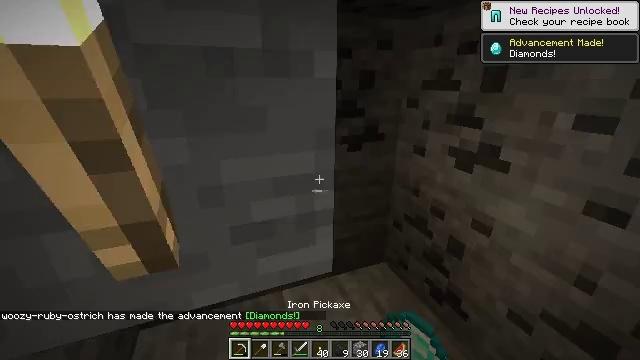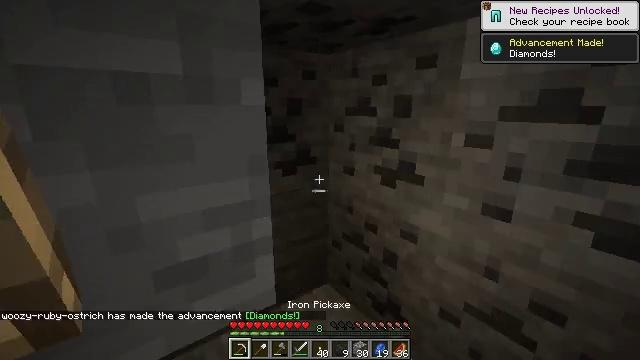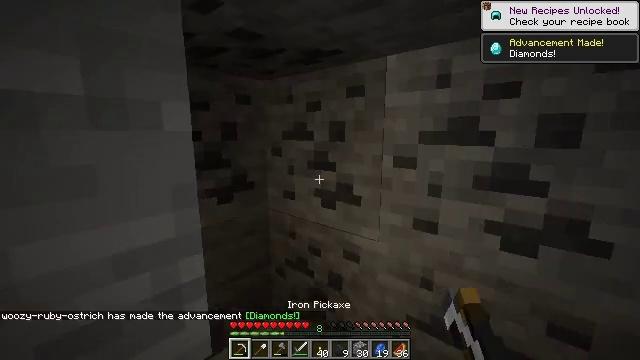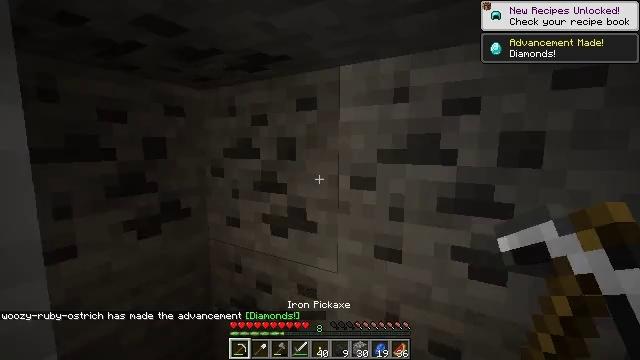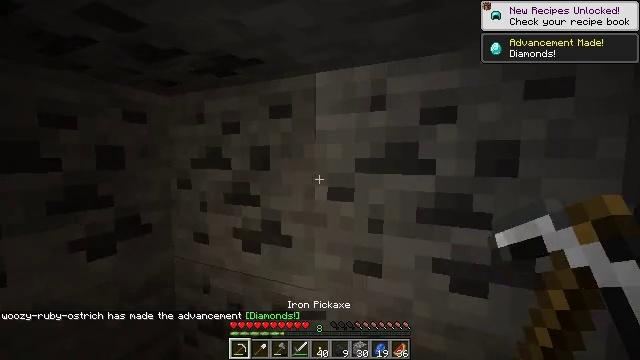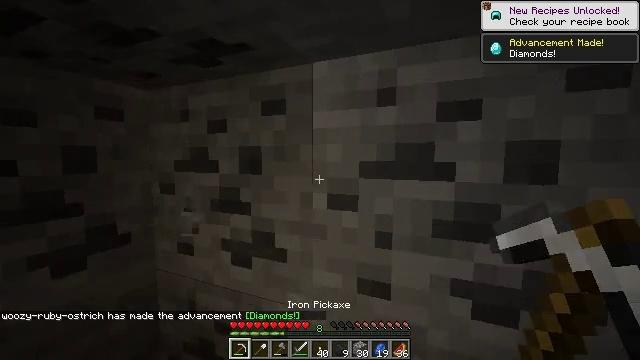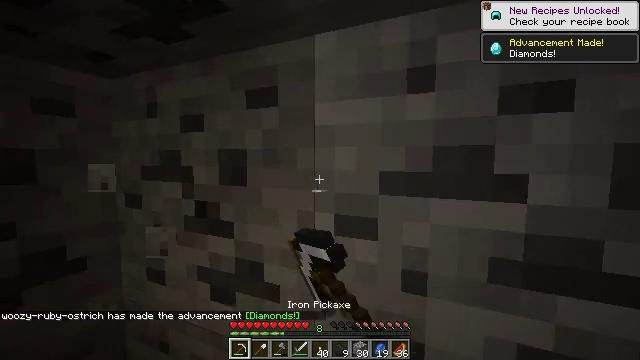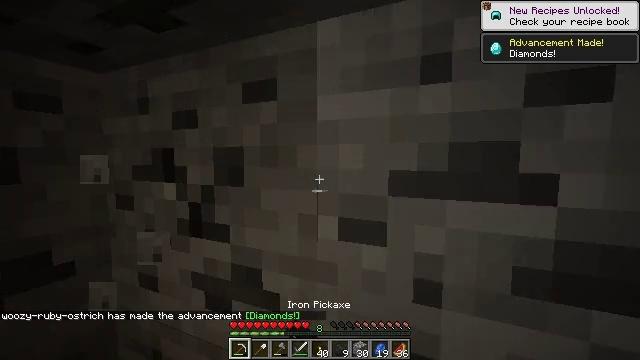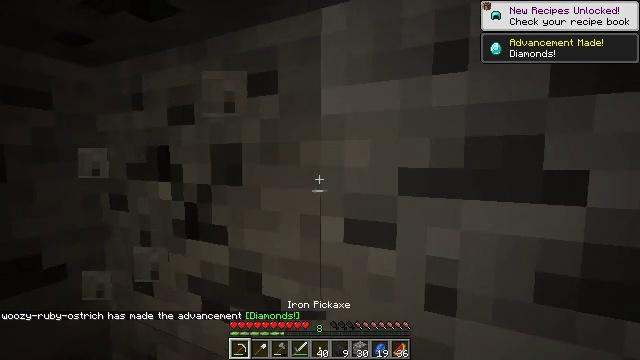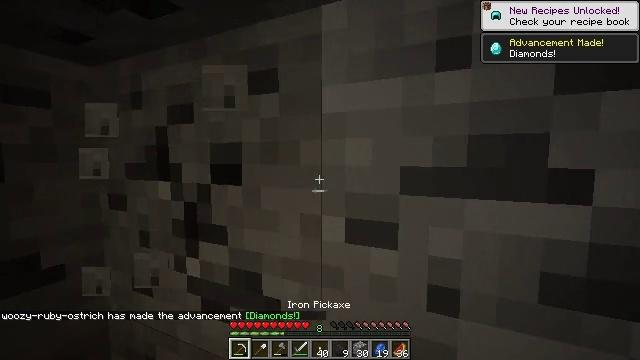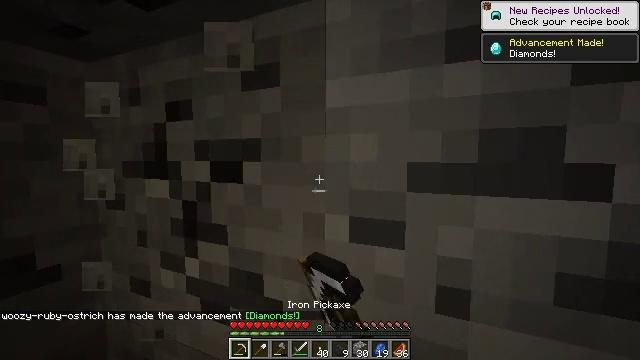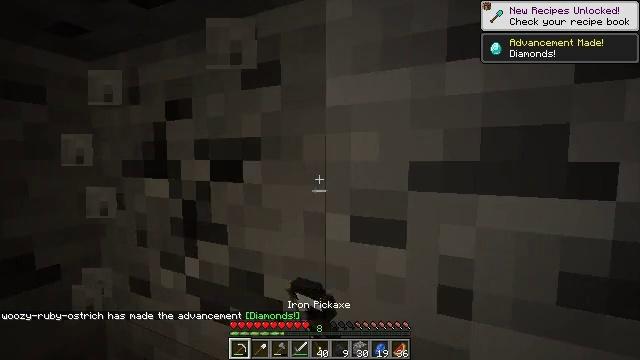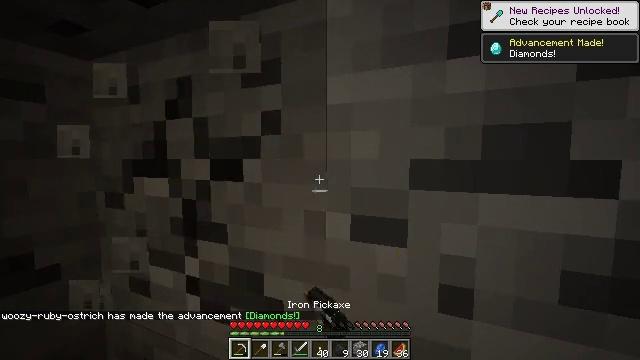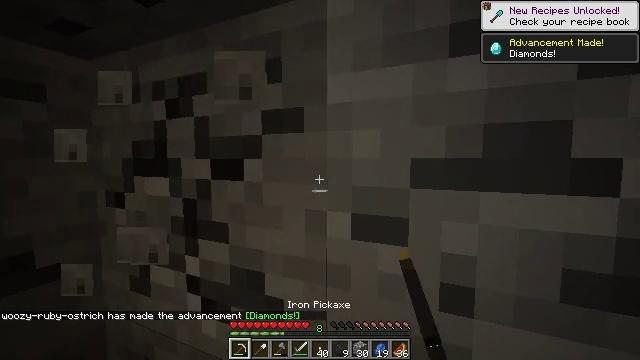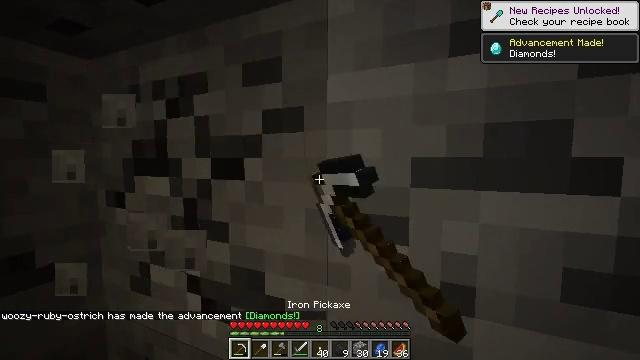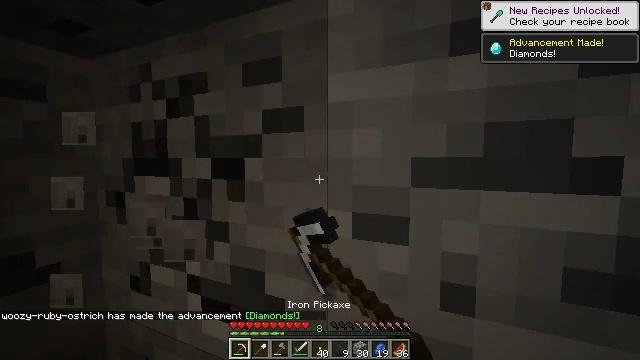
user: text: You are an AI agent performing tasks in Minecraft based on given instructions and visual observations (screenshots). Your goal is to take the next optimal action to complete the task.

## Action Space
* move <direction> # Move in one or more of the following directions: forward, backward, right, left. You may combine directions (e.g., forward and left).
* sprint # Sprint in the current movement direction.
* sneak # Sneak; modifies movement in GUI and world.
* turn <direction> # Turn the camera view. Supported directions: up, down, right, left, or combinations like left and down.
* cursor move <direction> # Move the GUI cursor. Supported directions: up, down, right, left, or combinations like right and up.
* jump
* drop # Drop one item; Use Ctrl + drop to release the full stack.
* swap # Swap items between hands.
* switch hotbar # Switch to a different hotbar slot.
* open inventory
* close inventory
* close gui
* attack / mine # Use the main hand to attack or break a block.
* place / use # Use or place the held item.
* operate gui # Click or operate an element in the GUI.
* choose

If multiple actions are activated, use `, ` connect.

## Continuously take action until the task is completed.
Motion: motion action
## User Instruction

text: Extract coal from the ore block.
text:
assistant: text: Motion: turn right and up
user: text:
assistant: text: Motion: move forward, turn right and up
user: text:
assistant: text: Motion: move forward, turn right and up
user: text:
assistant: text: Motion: move forward, turn right and up
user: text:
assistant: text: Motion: move forward, attack / mine
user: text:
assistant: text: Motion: attack / mine
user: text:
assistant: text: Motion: attack / mine
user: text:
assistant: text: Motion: attack / mine
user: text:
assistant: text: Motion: attack / mine
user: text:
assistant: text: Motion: attack / mine
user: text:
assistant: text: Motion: attack / mine
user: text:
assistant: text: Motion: attack / mine
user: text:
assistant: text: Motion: attack / mine
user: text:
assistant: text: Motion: attack / mine
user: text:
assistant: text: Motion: attack / mine
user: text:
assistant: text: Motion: attack / mine
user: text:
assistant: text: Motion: attack / mine
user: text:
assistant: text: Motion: attack / mine
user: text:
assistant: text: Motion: attack / mine
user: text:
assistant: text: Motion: attack / mine
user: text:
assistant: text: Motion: attack / mine
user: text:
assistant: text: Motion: attack / mine
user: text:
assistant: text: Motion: attack / mine
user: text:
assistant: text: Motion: attack / mine
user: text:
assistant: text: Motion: attack / mine
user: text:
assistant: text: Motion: move right, attack / mine
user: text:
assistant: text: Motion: move back and move right, attack / mine
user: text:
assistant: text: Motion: move back and move right, turn down, attack / mine
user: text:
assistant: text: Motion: move back and move right, turn down, attack / mine
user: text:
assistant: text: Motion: move back, turn left and down, attack / mine